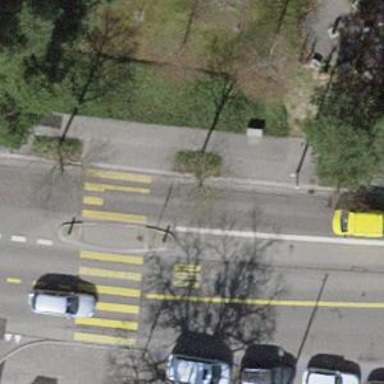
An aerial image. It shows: Power utility street cabinet.